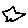
Label: star